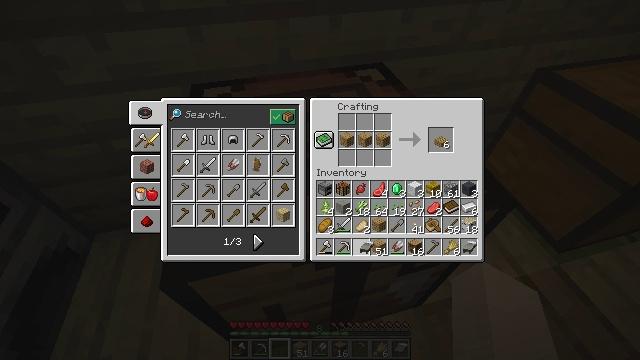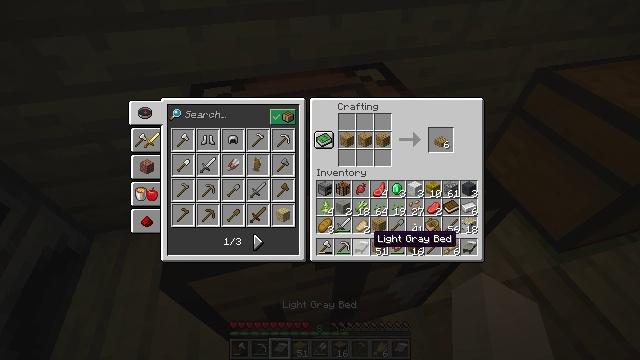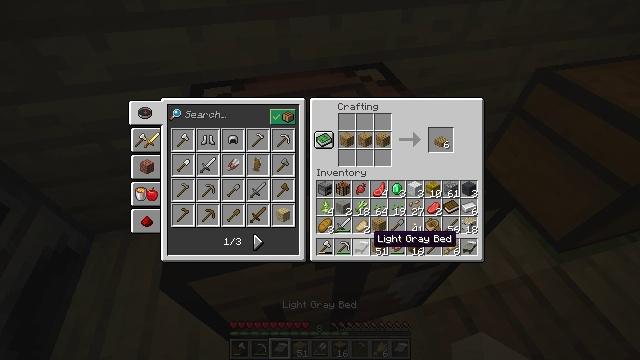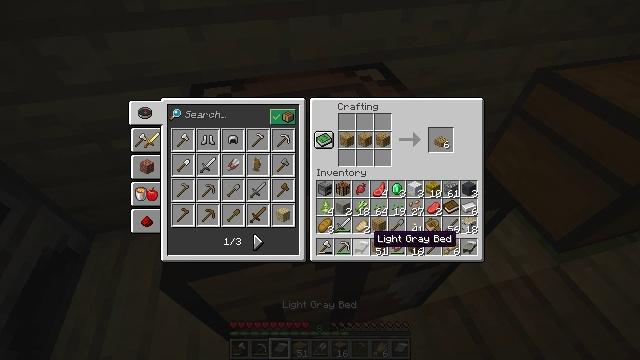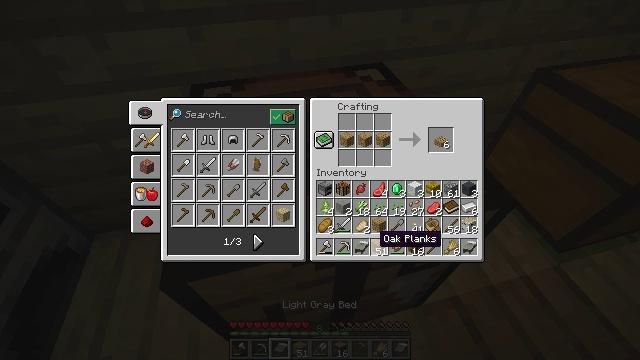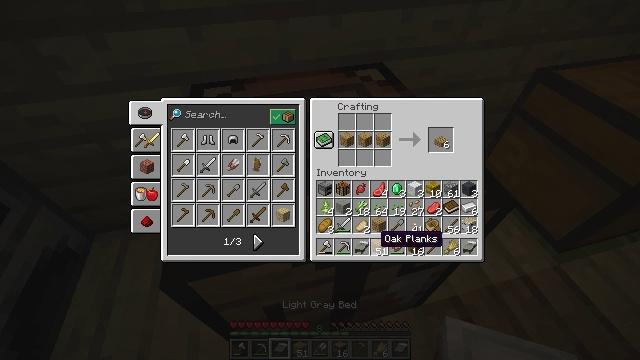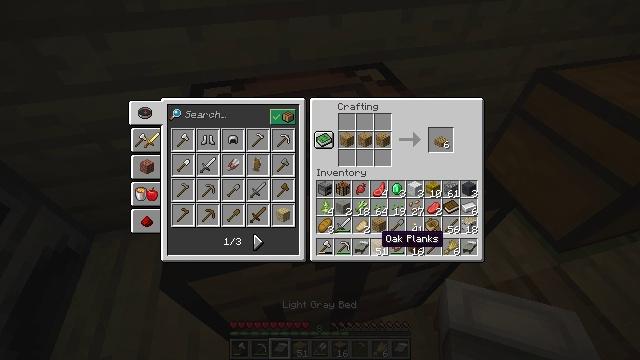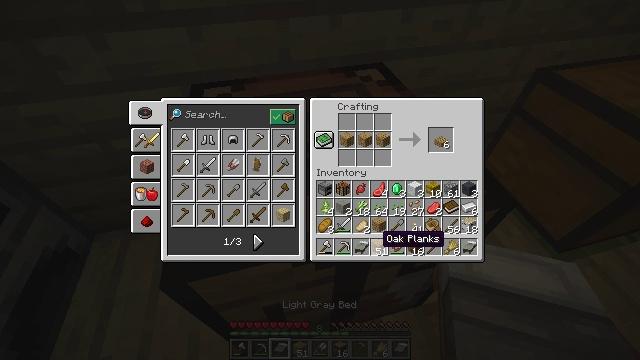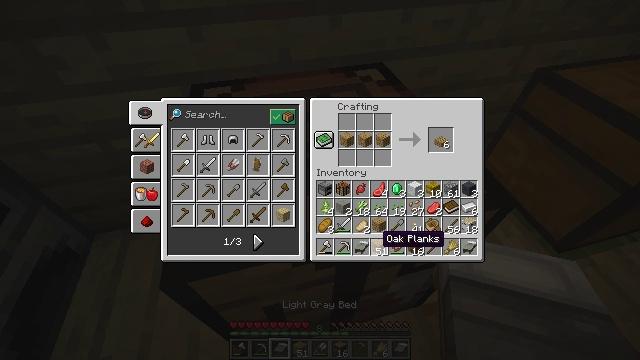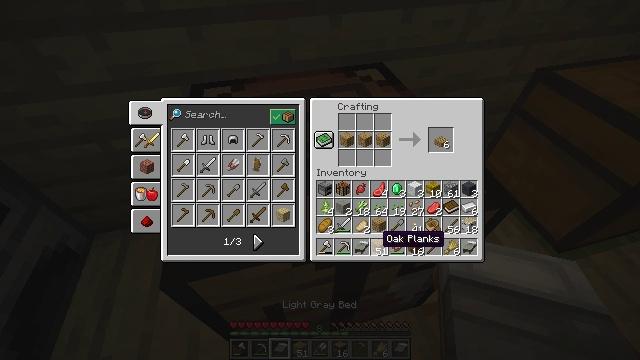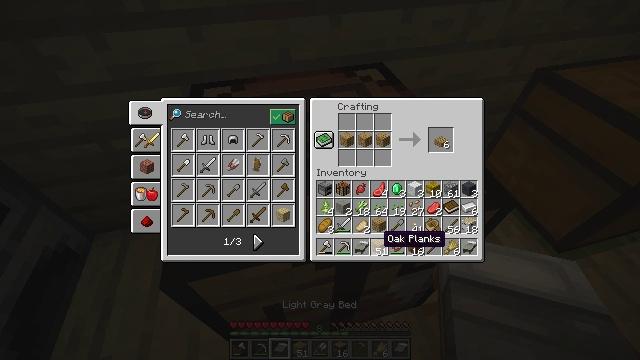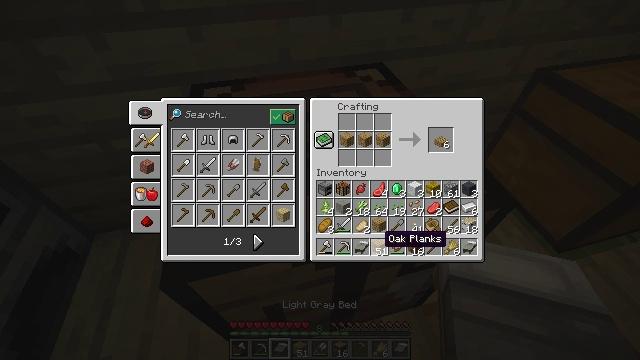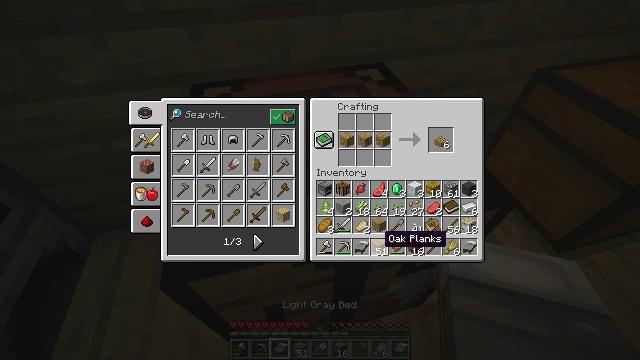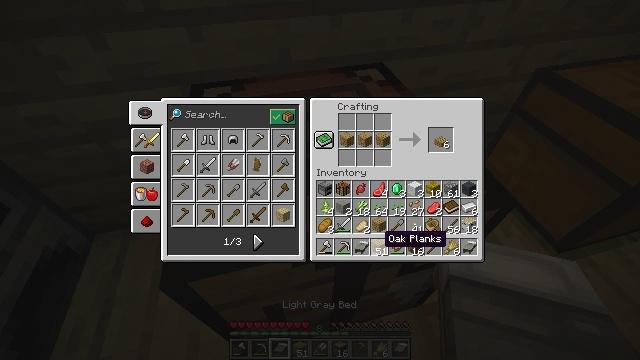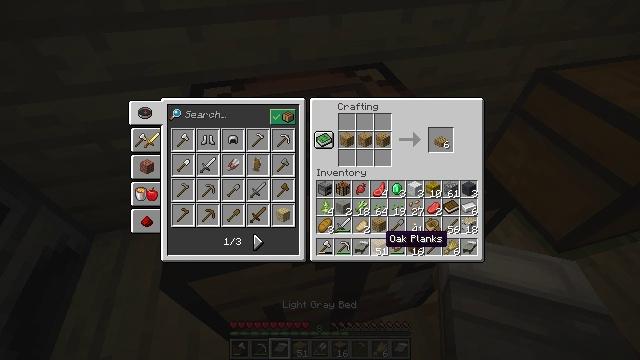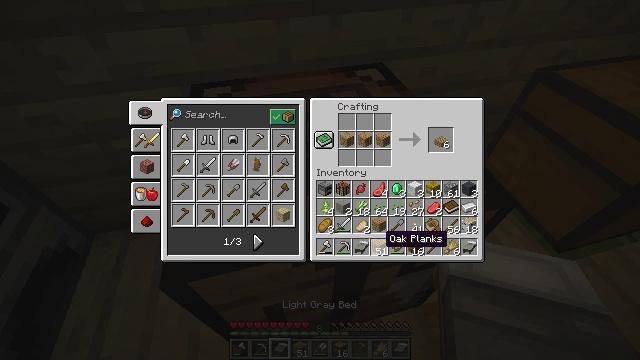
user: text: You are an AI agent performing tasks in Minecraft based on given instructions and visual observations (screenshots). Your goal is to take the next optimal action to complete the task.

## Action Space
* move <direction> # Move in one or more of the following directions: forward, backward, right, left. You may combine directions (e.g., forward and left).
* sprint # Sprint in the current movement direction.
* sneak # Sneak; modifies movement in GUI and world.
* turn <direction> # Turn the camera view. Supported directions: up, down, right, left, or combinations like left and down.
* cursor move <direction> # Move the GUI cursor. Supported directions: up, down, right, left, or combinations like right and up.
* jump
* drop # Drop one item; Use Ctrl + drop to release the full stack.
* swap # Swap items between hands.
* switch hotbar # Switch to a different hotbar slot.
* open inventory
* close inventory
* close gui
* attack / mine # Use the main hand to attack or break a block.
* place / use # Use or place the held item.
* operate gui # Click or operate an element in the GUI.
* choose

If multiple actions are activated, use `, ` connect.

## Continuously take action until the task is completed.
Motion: motion action
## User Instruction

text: Combine oak planks to get an oak slab.
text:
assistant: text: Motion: no_op
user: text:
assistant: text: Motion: no_op
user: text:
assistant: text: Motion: no_op
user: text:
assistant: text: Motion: no_op
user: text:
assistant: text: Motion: no_op
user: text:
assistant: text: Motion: no_op
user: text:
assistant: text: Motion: no_op
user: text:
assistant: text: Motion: no_op
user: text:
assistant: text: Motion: no_op
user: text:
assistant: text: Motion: no_op
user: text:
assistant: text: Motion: no_op
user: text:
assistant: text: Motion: no_op
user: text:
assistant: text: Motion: no_op
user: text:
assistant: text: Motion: no_op
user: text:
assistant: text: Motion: no_op
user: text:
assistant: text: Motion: no_op
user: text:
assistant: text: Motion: no_op
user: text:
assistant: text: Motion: no_op
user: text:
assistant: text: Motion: no_op
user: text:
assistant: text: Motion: no_op
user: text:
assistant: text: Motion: cursor move right and up
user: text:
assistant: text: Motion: cursor move right
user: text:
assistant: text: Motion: cursor move right
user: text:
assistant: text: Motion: no_op
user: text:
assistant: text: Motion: no_op
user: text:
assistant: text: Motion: no_op
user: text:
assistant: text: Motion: no_op
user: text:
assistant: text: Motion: no_op
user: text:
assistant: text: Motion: no_op
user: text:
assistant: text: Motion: no_op